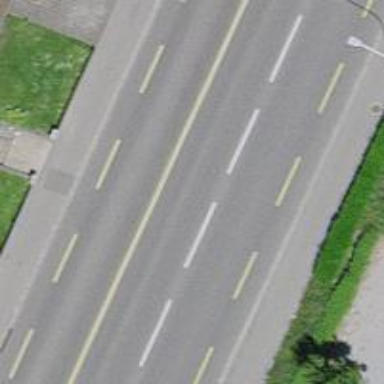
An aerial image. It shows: Secondary road with asphalt surface. There is separate sidewalk and cycle lane. The cycle lane is marked as advisory.